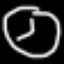
Label: clock